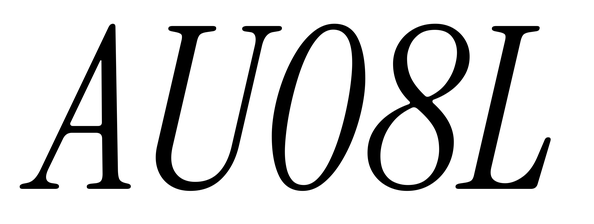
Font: InstrumentSerif-Italic